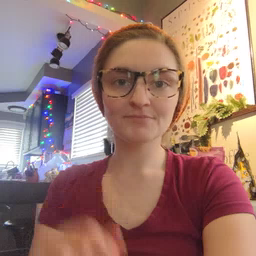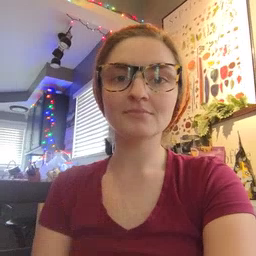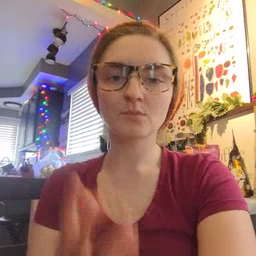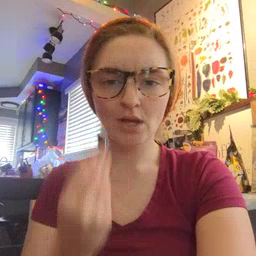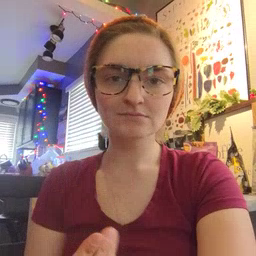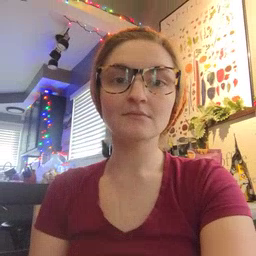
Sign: wet